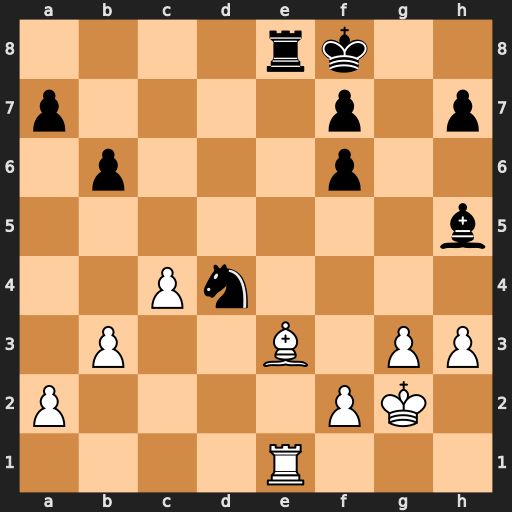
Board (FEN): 4rk2/p4p1p/1p3p2/7b/2Pn4/1P2B1PP/P4PK1/4R3
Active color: w
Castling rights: -
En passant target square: -
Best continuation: Bh6+ Kg8 Rxe8#